Field crop: maize
Growth stage: 2
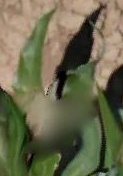
Species: maize